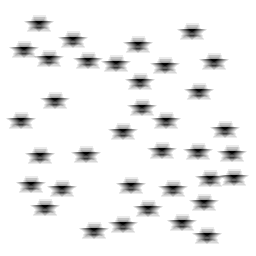
Squares: 0
Triangles: 0
Stars: 36
Total shapes: 36